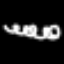
Label: squiggle